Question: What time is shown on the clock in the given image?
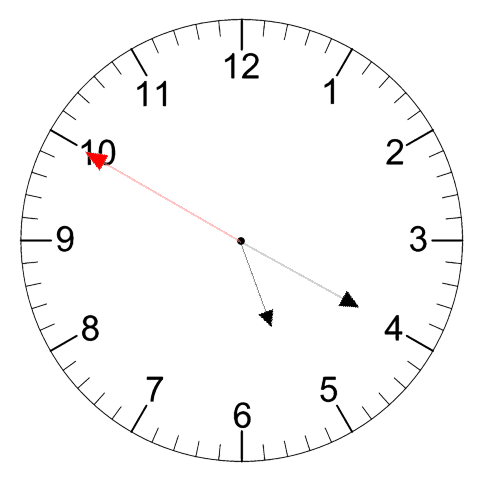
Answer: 05:19:50